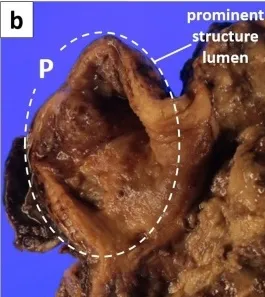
The lesion had a prominent structure (b). . P: prominent structure.
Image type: medical_photograph (other_medical_photograph)